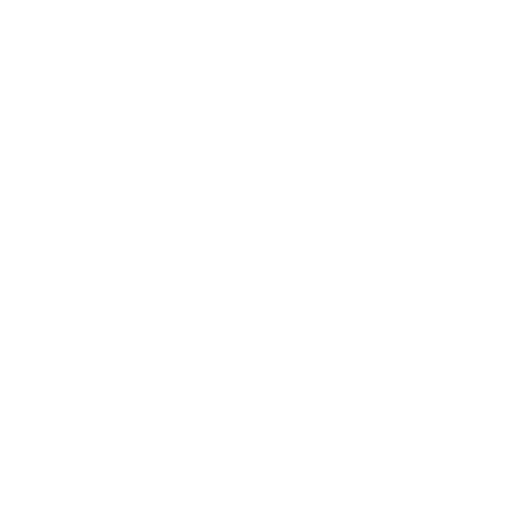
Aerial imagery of valley in Nevada named West Cat Canyon containing shrub and grassland